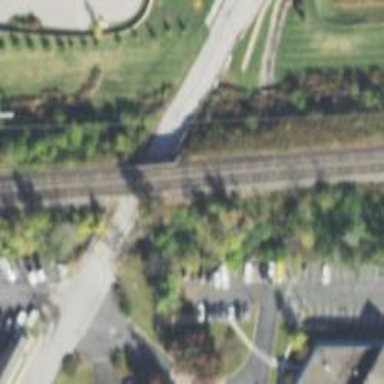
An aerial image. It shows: Railway bridge.